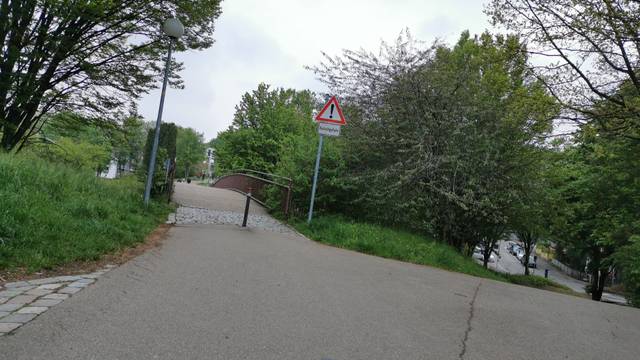
Region: Germany
Coordinates: 48.795, 9.205